Question: I have to implement the following circle and line combination in CSS and I am looking for pointers on how to implement this effectively. The circles and lines should look like this:

I am able to implement the circles as such:
'''
span.step {
background: #ccc;
border-radius: 0.8em;
-moz-border-radius: 0.8em;
-webkit-border-radius: 0.8em;
color: #1f79cd;
display: inline-block;
font-weight: bold;
line-height: 1.6em;
margin-right: 5px;
text-align: center;
width: 1.6em;
}
'''
but the lines are tricky for me to understand.
The size of the circle changes depending on whether it is the active step or not, and the color of the line connecting the circles changes as well depending on status. How would I accomplish this?
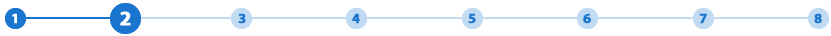
Answer: You can achieve this effect with no additional markup using pseudo-elements and the adjacent sibling selector ('~'):

'''
li {
width: 2em;
height: 2em;
text-align: center;
line-height: 2em;
border-radius: 1em;
background: dodgerblue;
margin: 0 1em;
display: inline-block;
color: white;
position: relative;
}
li::before{
content: '';
position: absolute;
top: .9em;
left: -4em;
width: 4em;
height: .2em;
background: dodgerblue;
z-index: -1;
}
li:first-child::before {
display: none;
}
.active {
background: dodgerblue;
}
.active ~ li {
background: lightblue;
}
.active ~ li::before {
background: lightblue;
}
'''
'''
<ul>
<li>1</li>
<li>2</li>
<li>3</li>
<li class="active">4</li>
<li>5</li>
<li>6</li>
<li>7</li>
</ul>
'''
<URL>